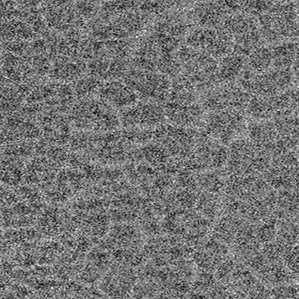
Label: frost